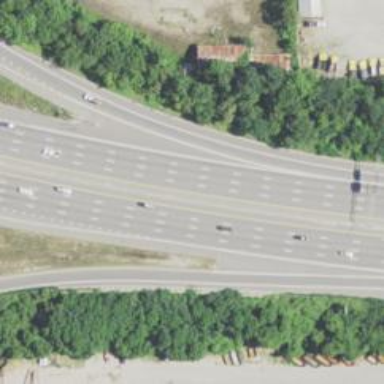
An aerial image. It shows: Asphalt motorway.